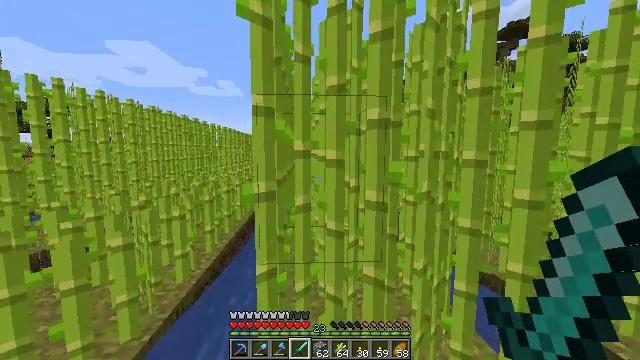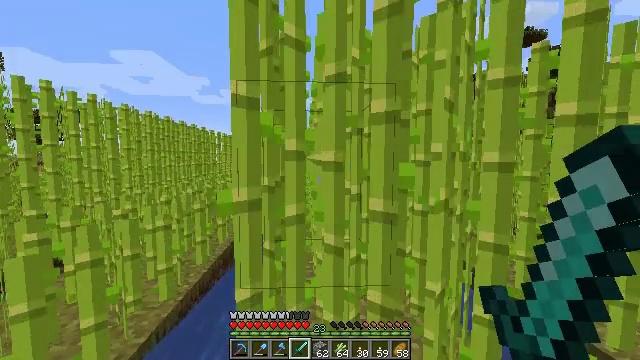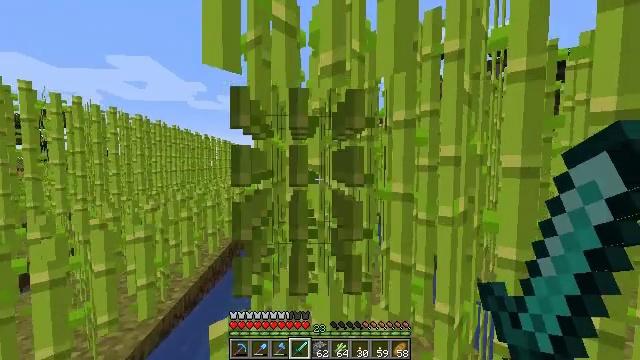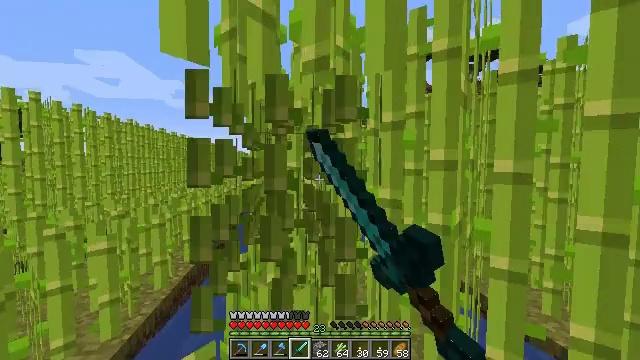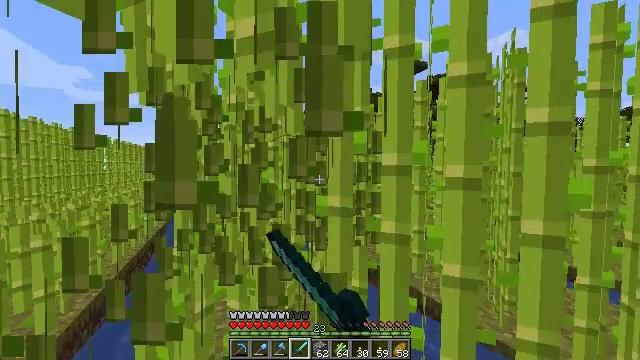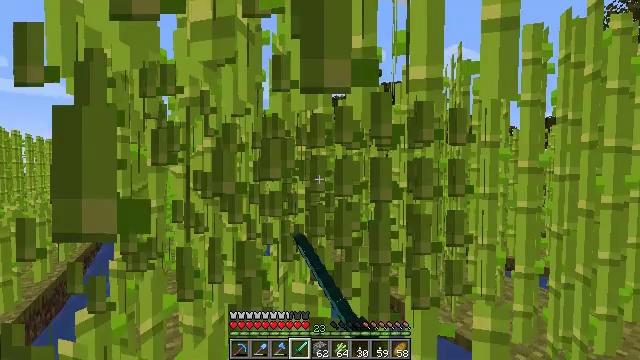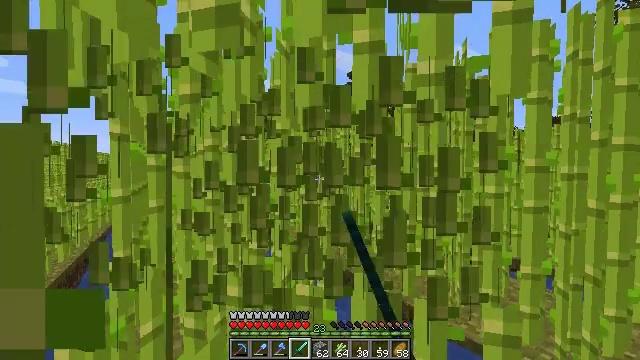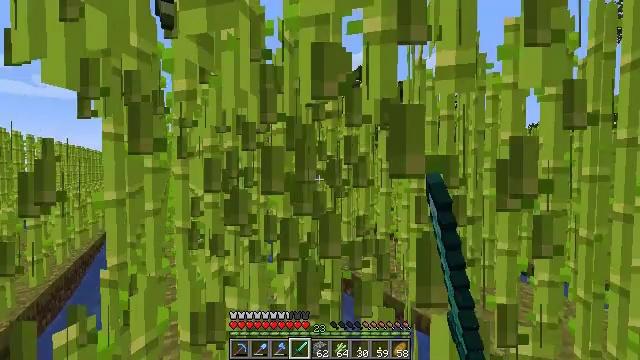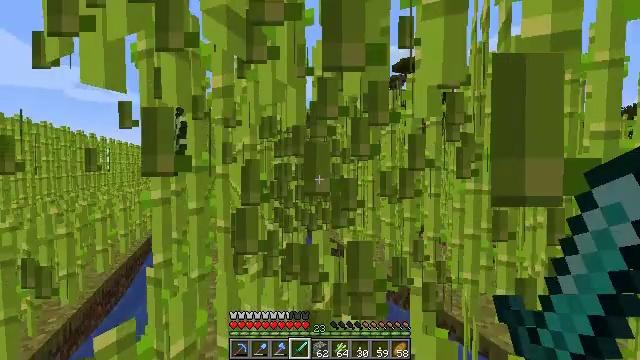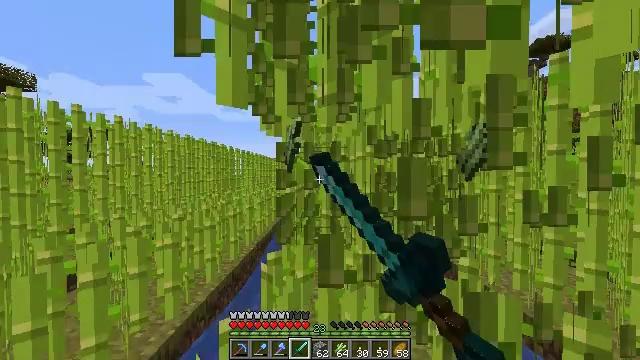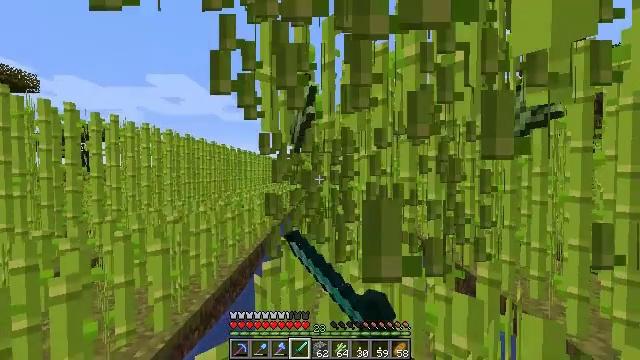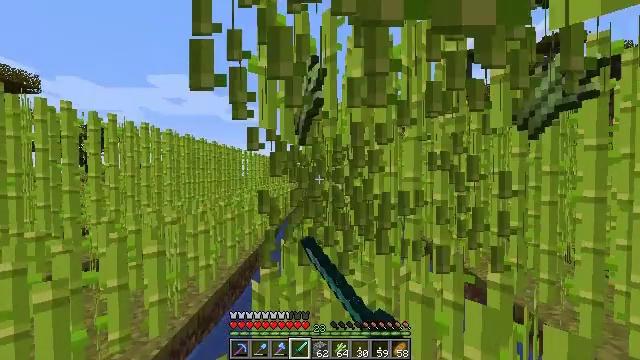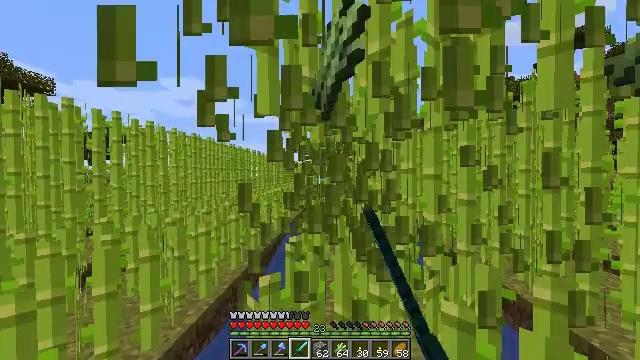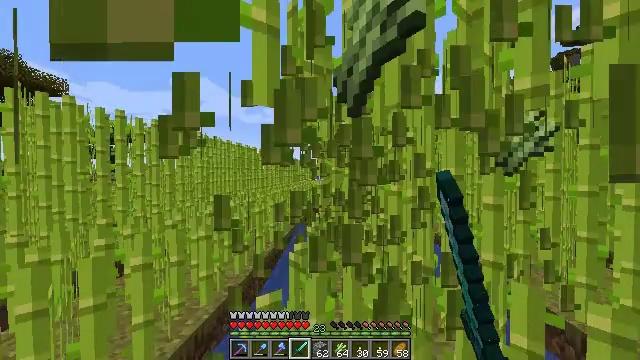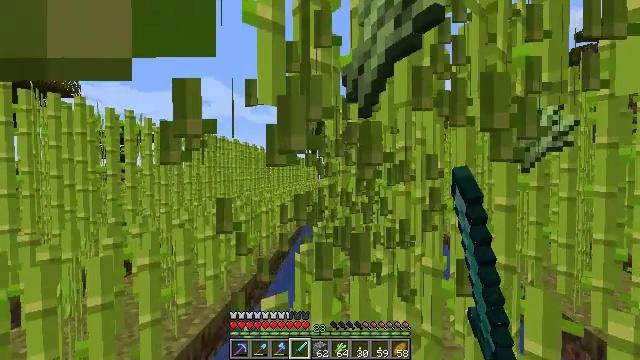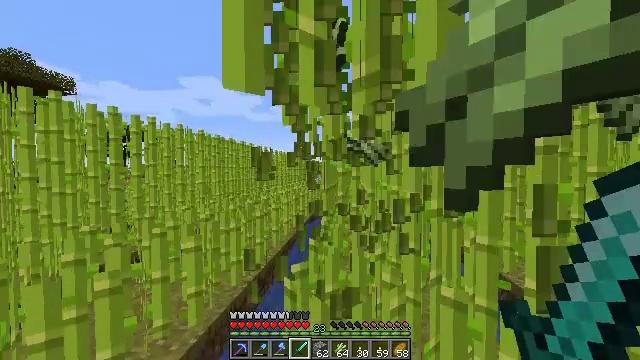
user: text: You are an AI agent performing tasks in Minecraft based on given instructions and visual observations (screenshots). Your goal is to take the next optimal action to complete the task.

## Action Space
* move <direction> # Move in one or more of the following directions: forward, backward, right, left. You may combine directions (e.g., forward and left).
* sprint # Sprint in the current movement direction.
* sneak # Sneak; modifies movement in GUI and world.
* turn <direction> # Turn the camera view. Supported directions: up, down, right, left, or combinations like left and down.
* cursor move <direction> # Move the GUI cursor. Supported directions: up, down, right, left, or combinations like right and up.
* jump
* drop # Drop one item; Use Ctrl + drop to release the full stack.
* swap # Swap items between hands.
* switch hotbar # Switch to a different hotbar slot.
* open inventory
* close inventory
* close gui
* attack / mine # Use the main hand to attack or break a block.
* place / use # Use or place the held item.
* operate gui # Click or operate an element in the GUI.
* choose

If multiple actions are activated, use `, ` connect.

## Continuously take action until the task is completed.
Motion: motion action
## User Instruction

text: Mine the sugar cane near rivers.
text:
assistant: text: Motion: move forward, turn up
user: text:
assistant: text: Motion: move forward, turn up, attack / mine
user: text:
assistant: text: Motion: move forward, turn right, attack / mine
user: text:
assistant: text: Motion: turn right, attack / mine
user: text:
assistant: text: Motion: turn right, attack / mine
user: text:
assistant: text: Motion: attack / mine
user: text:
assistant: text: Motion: move forward, attack / mine
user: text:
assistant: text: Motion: move forward, turn left, attack / mine
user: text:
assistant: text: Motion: move forward, turn left and up, attack / mine
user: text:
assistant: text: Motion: move forward, attack / mine
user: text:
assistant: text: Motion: move forward, attack / mine
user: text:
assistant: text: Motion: move forward, turn left, attack / mine
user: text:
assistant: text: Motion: move forward, turn left, attack / mine
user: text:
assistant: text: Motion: move forward, turn left, attack / mine
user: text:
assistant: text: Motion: move forward, attack / mine
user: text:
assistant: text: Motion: move forward, turn right, attack / mine
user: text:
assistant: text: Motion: turn right, attack / mine
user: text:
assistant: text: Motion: turn right and down, attack / mine
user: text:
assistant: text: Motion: move forward, attack / mine
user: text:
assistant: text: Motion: move forward, attack / mine
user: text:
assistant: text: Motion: move forward, turn left, attack / mine
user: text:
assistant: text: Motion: move forward, turn left, attack / mine
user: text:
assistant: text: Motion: move forward, turn left, attack / mine
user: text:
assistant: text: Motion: move forward, turn left, attack / mine
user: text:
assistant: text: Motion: move forward, turn left, attack / mine
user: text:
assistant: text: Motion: move forward, turn left, attack / mine
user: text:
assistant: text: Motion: move forward, attack / mine
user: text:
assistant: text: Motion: move forward, attack / mine
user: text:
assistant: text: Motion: move forward, attack / mine
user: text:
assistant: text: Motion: move forward, attack / mine